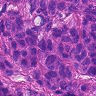
Metastatic tissue present: yes